Chest X-ray. View position: PA
Patient age: 19
Patient sex: M
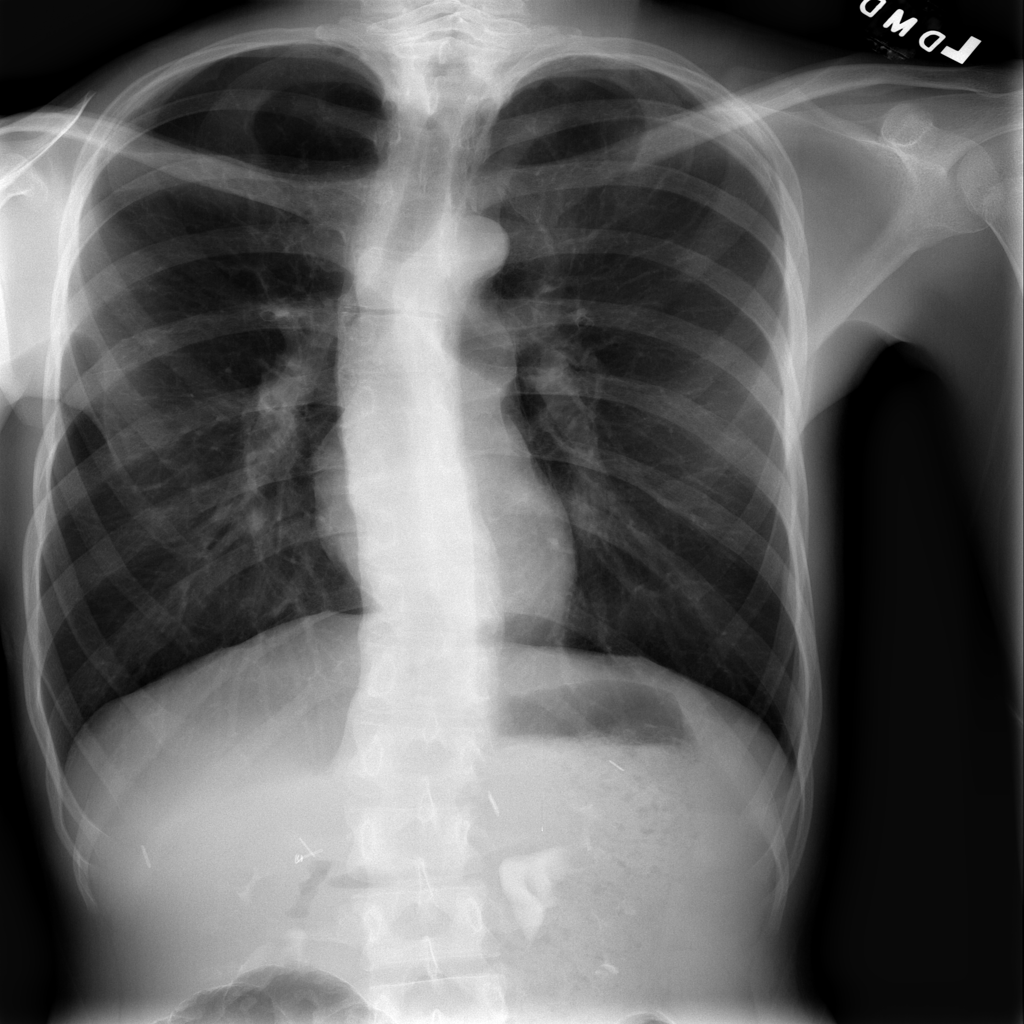
Finding: Pneumothorax